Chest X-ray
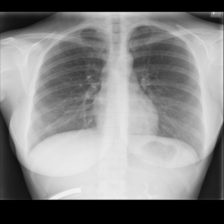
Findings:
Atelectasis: negative
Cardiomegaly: negative
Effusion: negative
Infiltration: negative
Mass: negative
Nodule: negative
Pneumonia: negative
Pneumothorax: negative
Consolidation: negative
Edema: negative
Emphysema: negative
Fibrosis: negative
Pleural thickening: negative
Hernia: negative